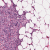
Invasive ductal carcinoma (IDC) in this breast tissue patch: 1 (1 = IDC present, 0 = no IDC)